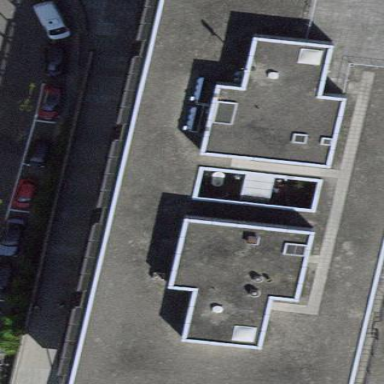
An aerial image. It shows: Office building.